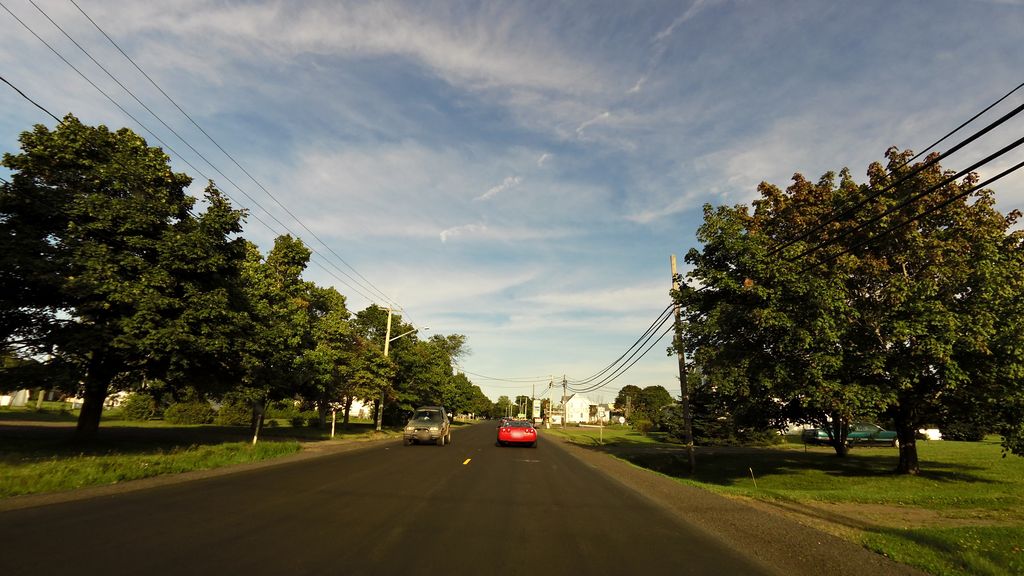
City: charlottetown